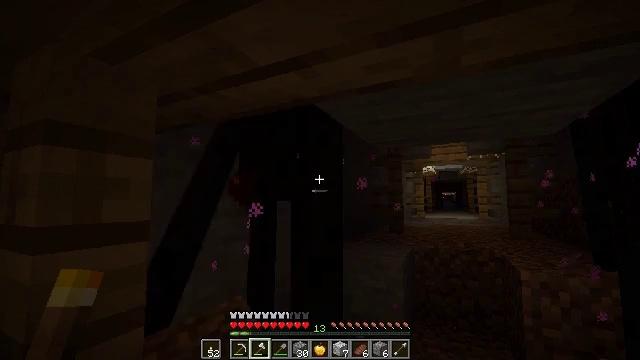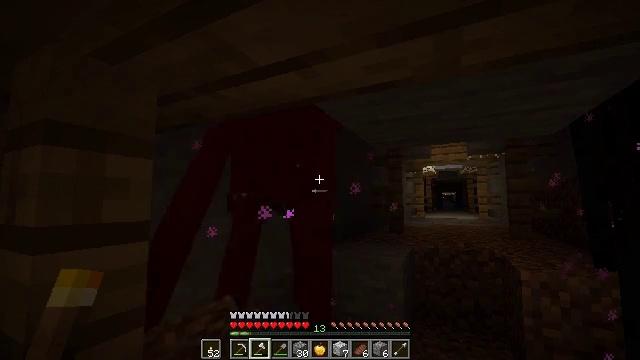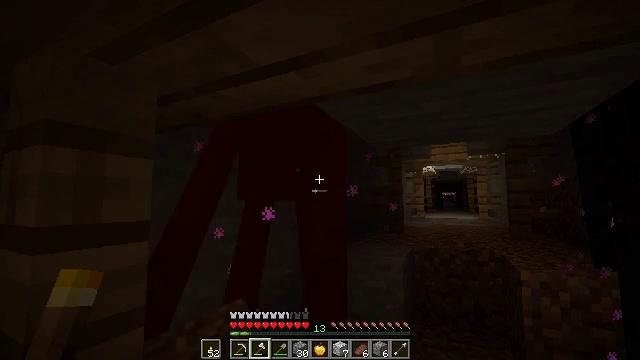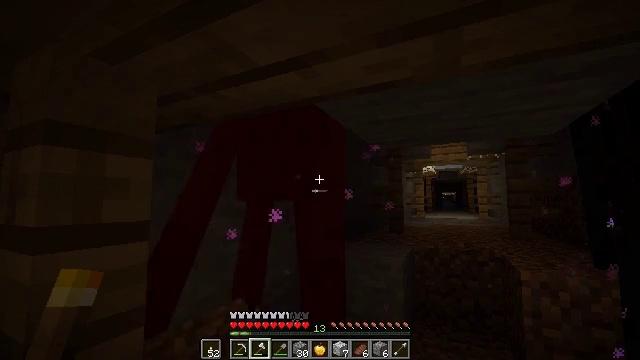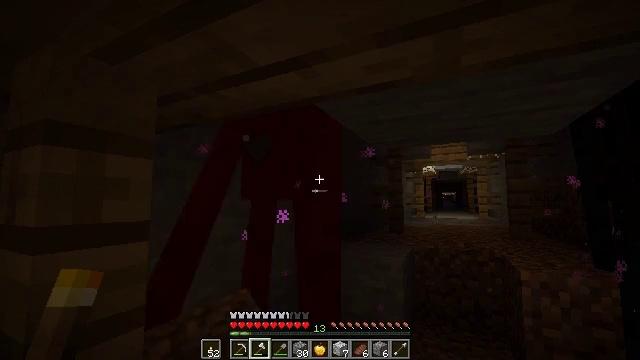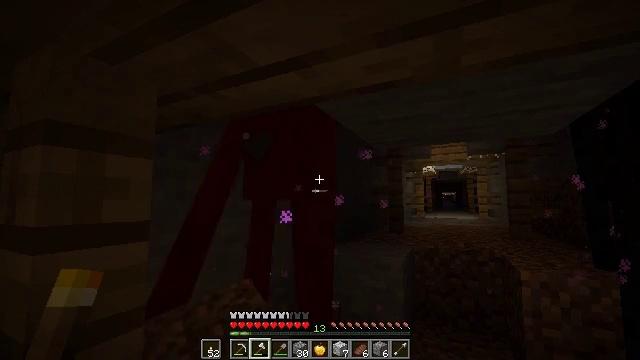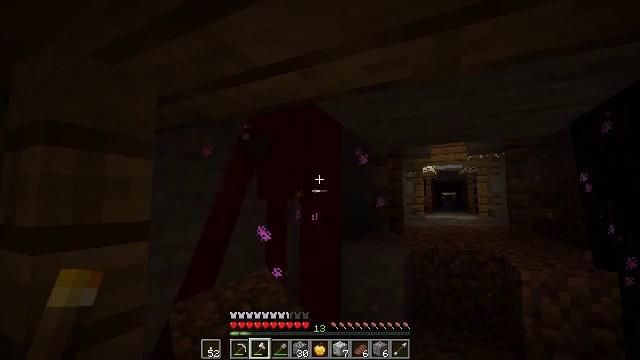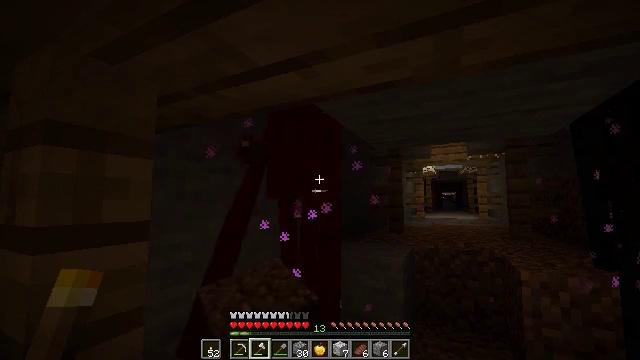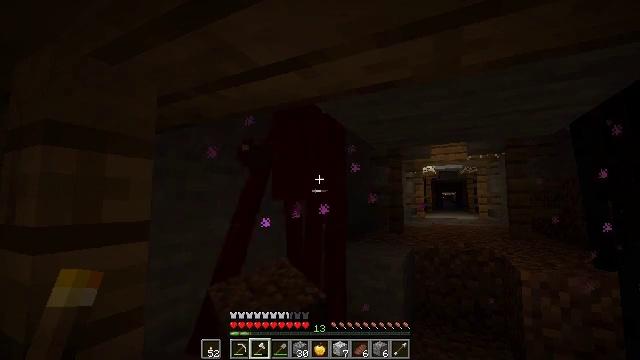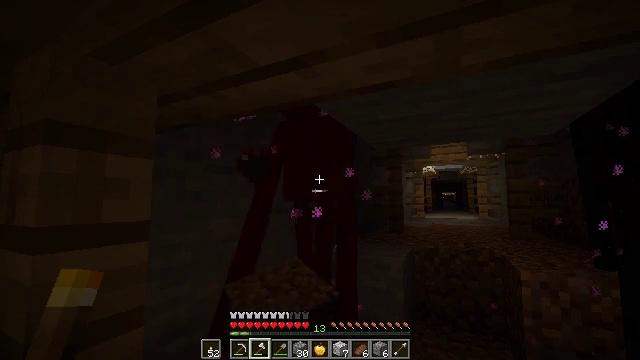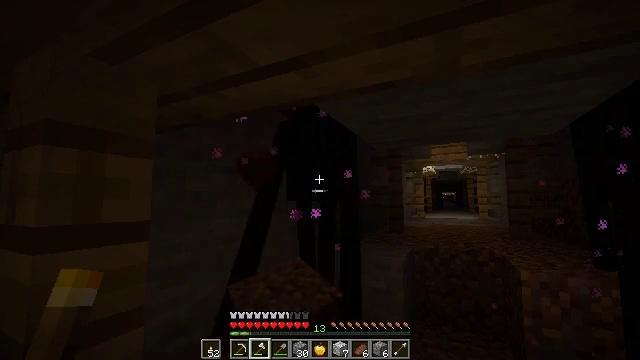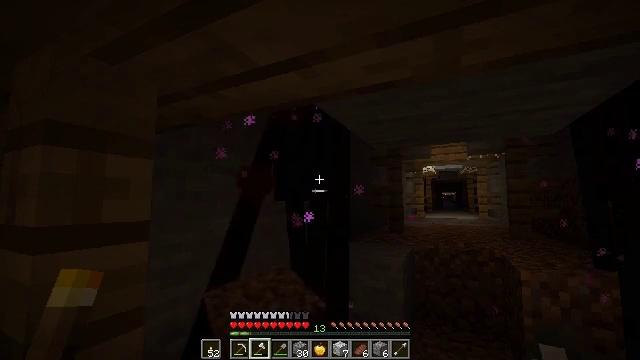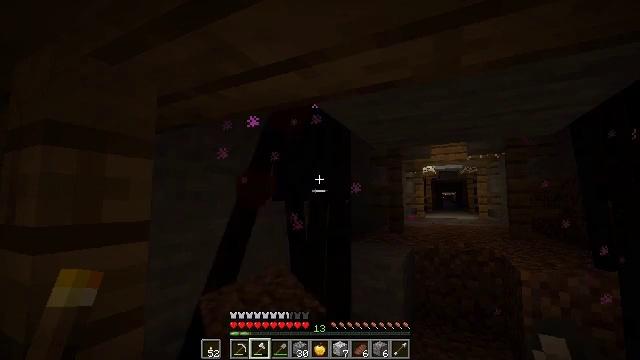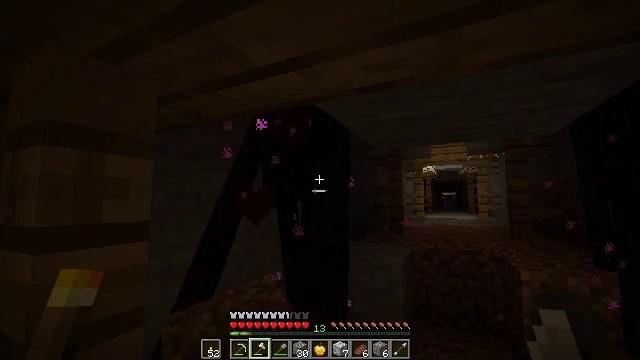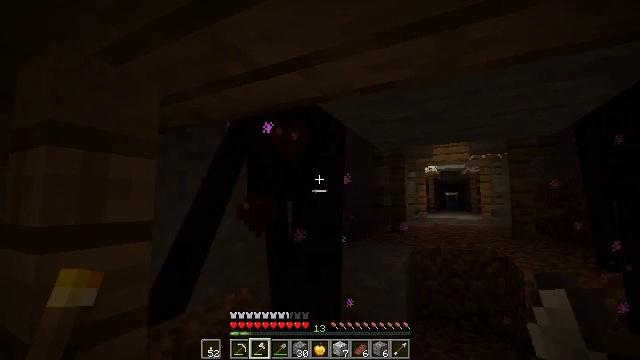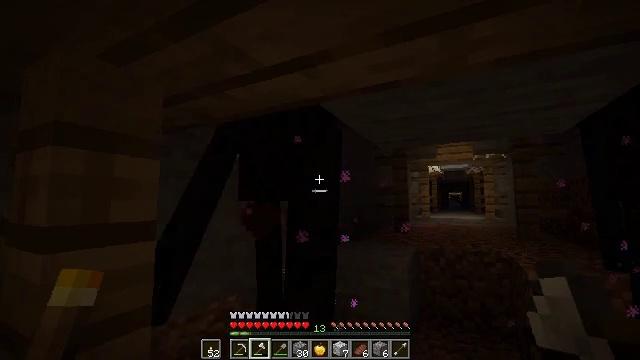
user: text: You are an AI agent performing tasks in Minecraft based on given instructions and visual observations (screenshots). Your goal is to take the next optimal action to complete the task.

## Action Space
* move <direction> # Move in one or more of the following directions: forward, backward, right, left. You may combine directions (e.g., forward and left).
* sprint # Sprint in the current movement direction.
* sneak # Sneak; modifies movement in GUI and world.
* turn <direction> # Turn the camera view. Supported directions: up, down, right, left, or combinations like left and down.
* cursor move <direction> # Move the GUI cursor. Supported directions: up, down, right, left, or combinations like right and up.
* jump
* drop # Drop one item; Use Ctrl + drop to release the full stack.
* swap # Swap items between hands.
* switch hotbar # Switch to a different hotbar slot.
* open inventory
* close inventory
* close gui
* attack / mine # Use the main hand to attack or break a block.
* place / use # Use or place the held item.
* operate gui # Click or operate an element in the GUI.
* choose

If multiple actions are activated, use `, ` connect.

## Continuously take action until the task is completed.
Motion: motion action
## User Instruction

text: Defeat an enderman.
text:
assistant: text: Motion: no_op
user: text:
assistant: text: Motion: no_op
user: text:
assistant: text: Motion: no_op
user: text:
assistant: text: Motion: no_op
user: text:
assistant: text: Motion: no_op
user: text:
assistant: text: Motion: no_op
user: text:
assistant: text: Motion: no_op
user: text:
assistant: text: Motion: no_op
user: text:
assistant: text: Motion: no_op
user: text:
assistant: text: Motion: no_op
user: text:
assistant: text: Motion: no_op
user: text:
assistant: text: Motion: no_op
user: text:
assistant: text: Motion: no_op
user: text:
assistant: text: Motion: no_op
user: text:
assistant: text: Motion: no_op
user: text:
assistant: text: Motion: no_op
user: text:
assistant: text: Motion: attack / mine
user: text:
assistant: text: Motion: attack / mine
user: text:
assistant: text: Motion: attack / mine
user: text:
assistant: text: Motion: attack / mine
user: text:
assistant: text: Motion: no_op
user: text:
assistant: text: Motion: no_op